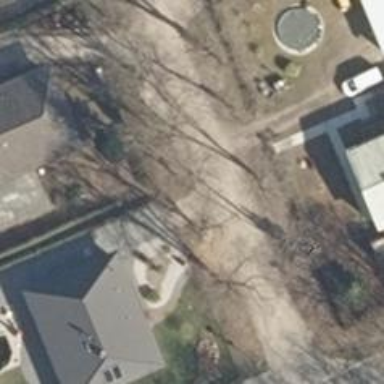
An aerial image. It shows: Driveway leading to service road.